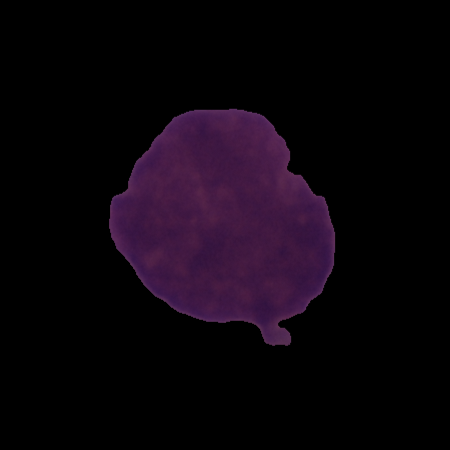
Label: cancer